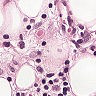
Metastatic tissue present: yes